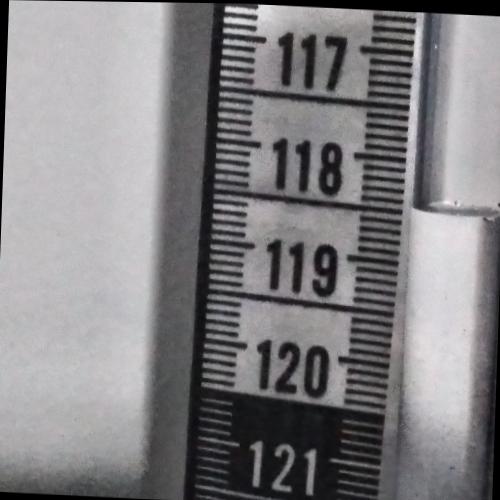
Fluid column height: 118.5 cm